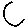
Label: moon